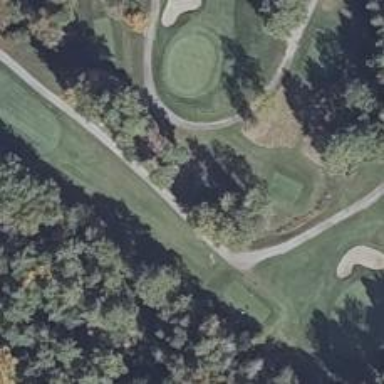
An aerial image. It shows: Path for golf carts.